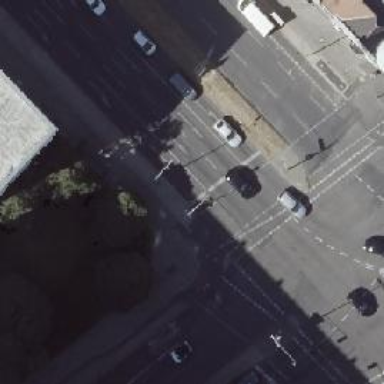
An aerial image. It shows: Road with traffic signals.